【题型】填空题　【知识点】平面几何　【难度】easy
如图，$\triangle ABC$ 是 $\odot O$ 的内接三角形，$\angle BAC = 45^\circ$，若 $\odot O$ 的半径为 2，则 劣弧 $\overset{\frown}{BC}$ 的长为 \_\_\_\_\_\_。

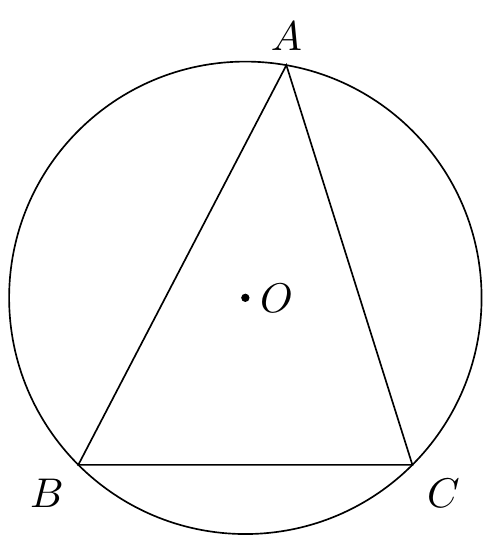
【解答】
解：连接 $BO, CO$，如图所示：

$\because \angle BAC = 45^\circ$，$BC = BC$,

$\therefore \angle BOC = 90^\circ$,

$\therefore$ 劣弧 $\overset{\frown}{BC} = \frac{90^\circ \times \pi \times 2}{180^\circ} = \pi$,

故答案为：$\pi$。
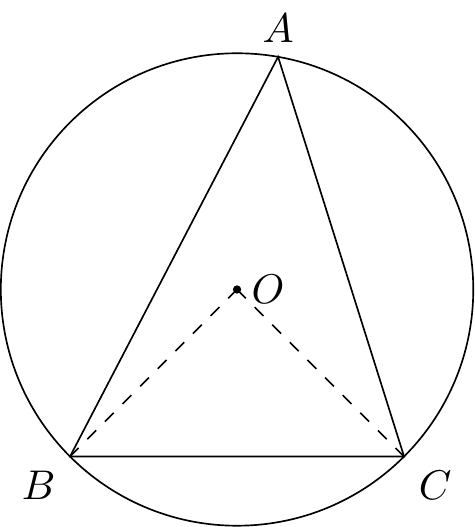